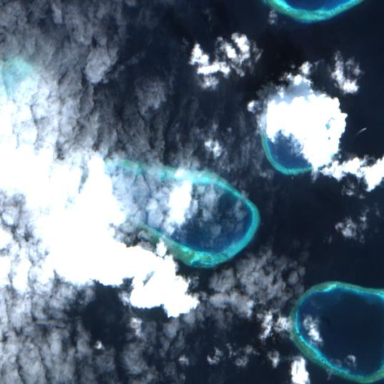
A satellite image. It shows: Natural coral reef.